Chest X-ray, AP view. Patient: 25 years old, sex F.
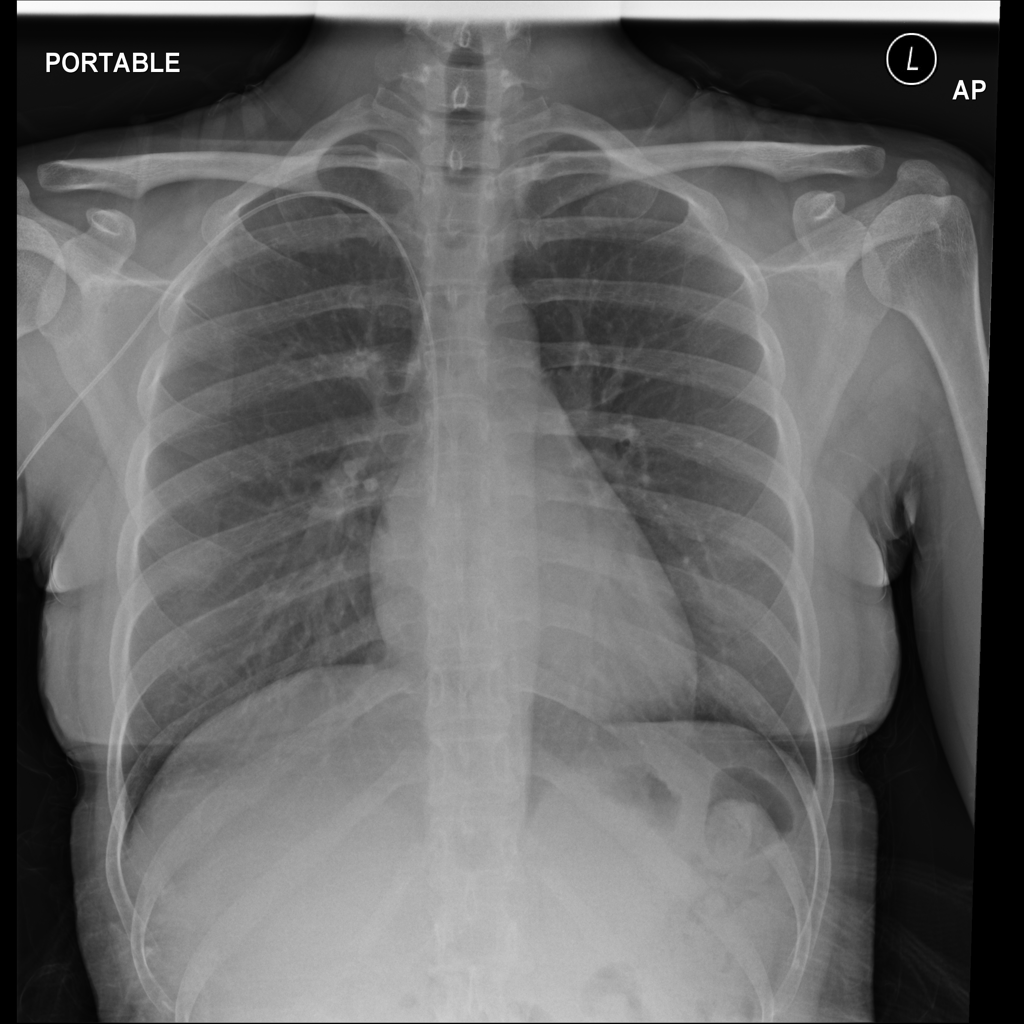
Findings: No Finding